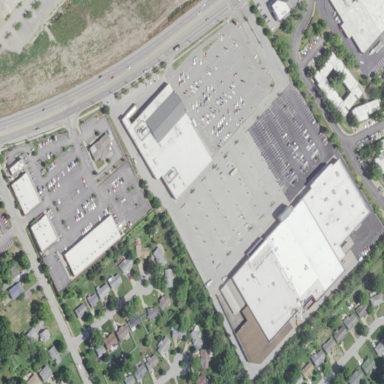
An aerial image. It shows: Retail area.